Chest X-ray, PA view. Patient: 34 years old, sex M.
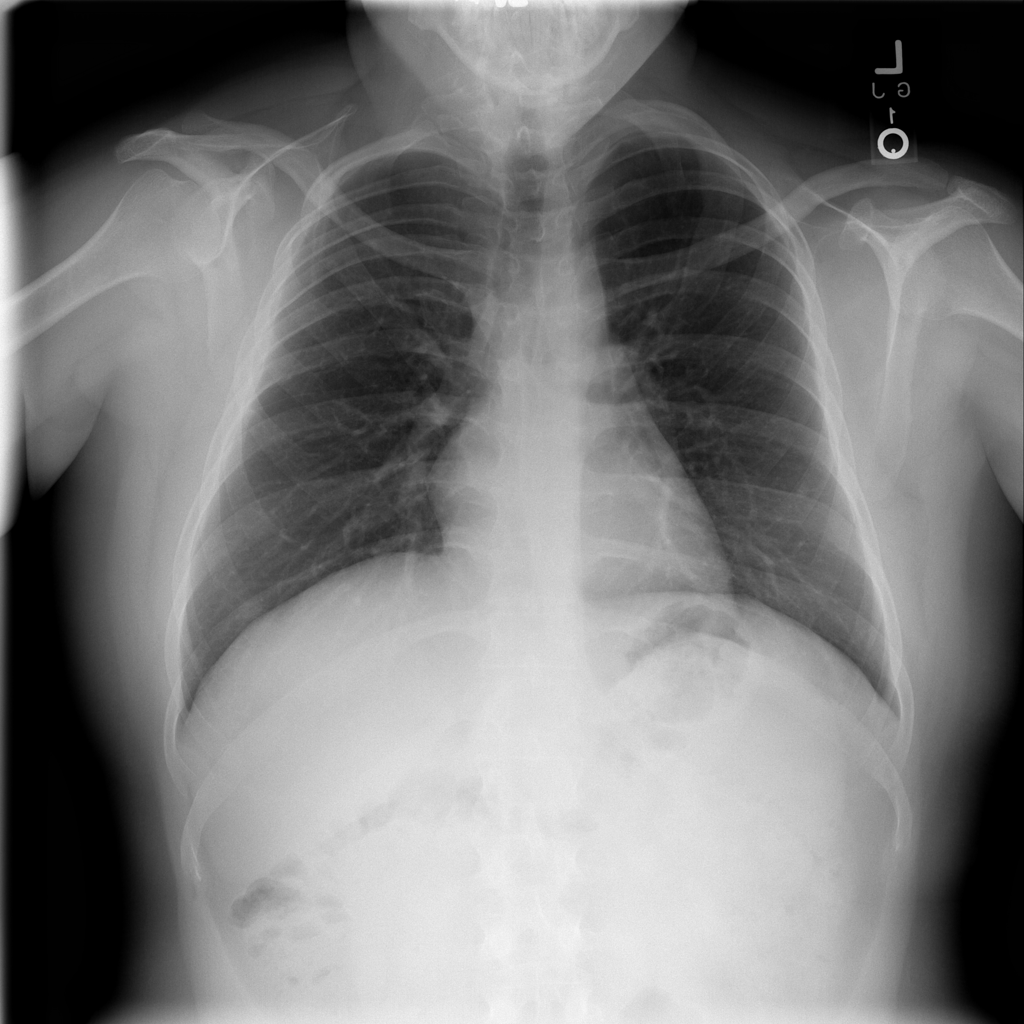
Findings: No Finding